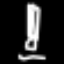
Label: pencil